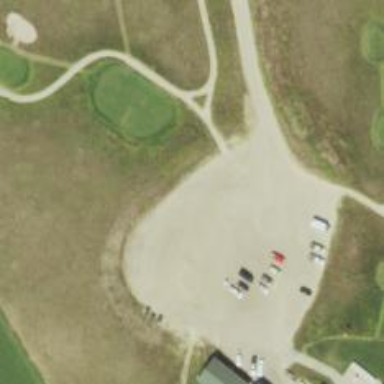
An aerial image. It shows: Path for both roads and golfers.